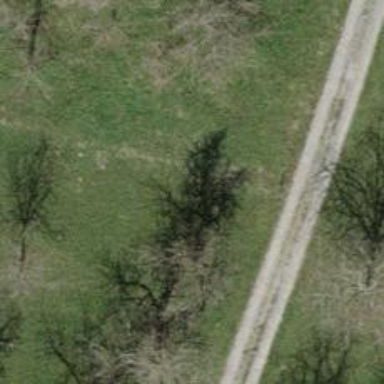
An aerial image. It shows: Single tag "natural: tree."